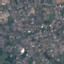
Label: Residential